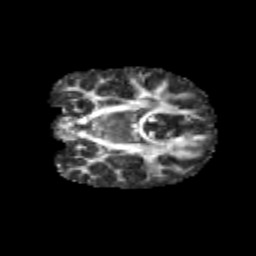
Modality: FA
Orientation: coronal
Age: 10
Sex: female
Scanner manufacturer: siemens
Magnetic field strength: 3 T
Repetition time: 3.8 s
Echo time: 0.07 s